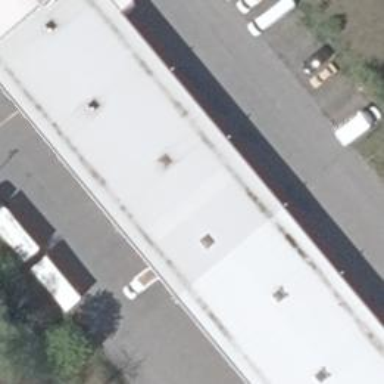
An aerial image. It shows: Commercial building.